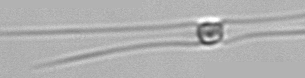
Label: Chaetoceros_similis